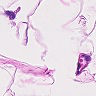
Metastatic tissue present: no